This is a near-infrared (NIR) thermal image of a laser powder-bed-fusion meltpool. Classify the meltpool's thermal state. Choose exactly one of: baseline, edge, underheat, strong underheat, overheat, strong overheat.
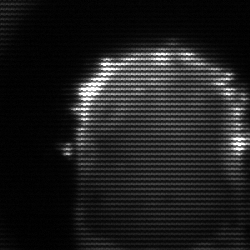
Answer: baseline